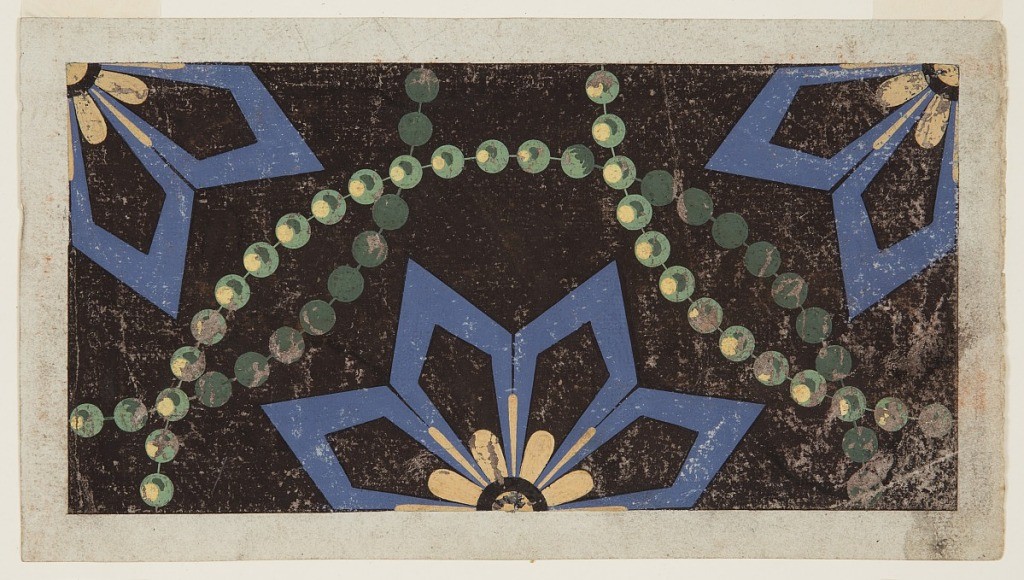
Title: Design for a Wallpaper
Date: ca. 1810
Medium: Brush and blue, green, yellow, cream, and brownish black paint on paper
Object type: Drawing
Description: Circles composed of bead chains cross each other so to form spherical octagons staggered in alternate rows. Eight-pointed rosettes are shown in them. Black ground. One half, and two quarters of octagons are shown.